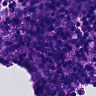
Metastatic tissue present: no